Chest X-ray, AP view. Patient: 74 years old, sex F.
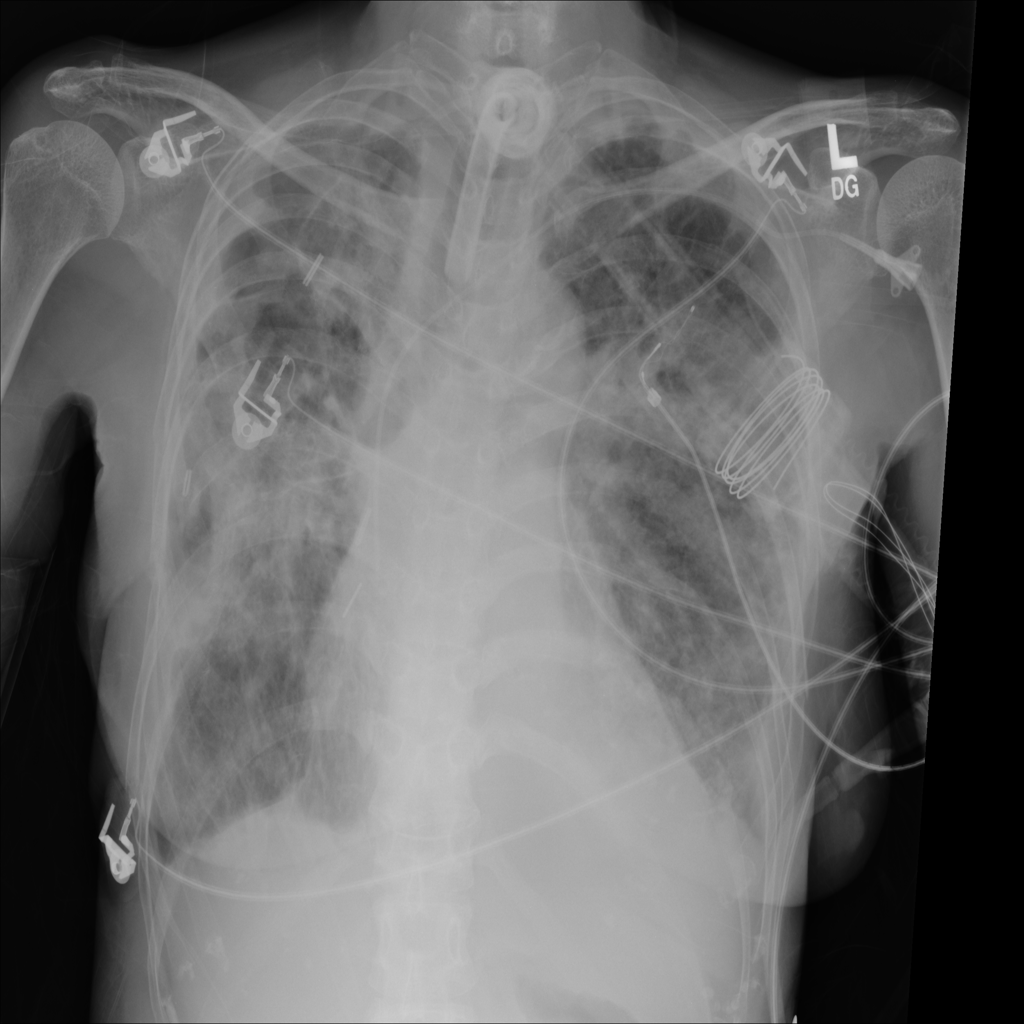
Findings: Effusion, Infiltration